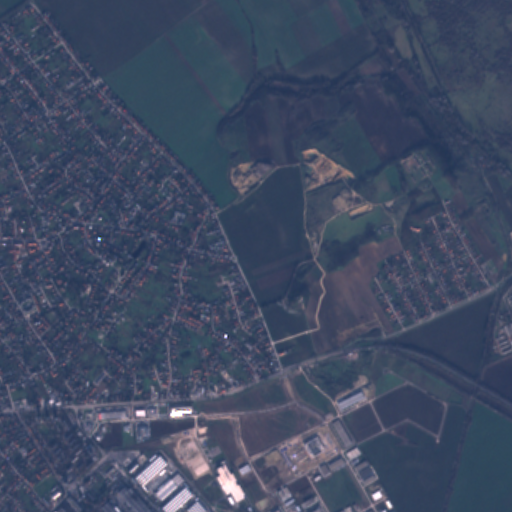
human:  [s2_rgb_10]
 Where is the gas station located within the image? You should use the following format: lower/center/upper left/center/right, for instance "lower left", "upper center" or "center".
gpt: The gas station is located in the lower left of the image.
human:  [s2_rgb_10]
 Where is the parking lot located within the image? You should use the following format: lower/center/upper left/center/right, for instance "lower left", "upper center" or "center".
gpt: The parking lot is located in the lower left of the image.
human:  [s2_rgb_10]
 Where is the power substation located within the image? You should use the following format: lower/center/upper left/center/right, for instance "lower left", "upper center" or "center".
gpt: The power substation is located in the lower left of the image.
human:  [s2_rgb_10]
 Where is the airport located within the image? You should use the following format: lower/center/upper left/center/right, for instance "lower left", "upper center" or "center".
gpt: There is no airport in the image.